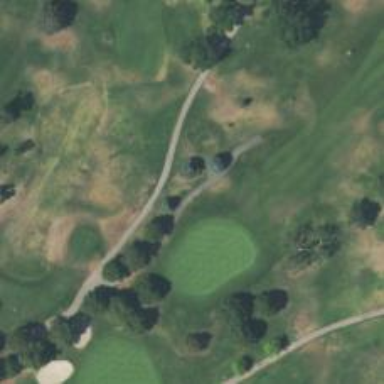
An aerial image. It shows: Service road designated as golf cart path.